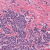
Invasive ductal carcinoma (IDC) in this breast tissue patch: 1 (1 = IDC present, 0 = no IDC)